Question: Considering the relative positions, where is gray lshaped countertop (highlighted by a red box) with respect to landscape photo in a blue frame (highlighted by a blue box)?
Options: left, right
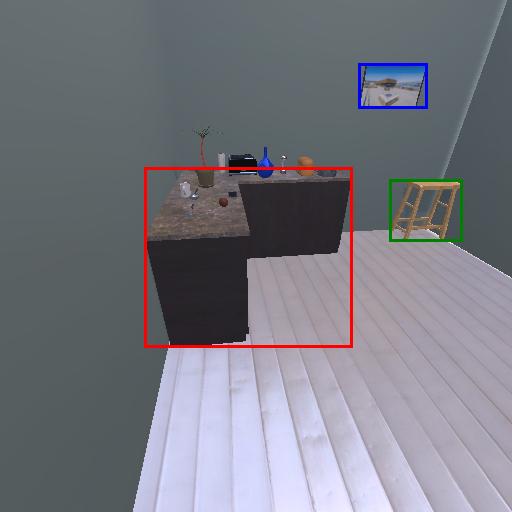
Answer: left